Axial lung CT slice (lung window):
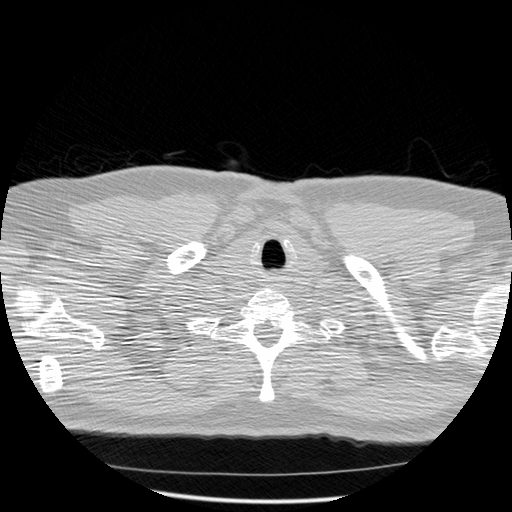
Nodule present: no